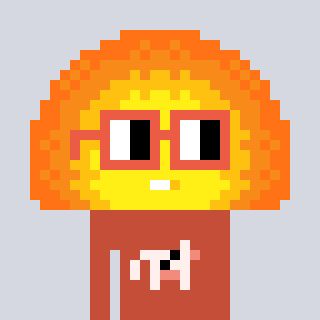
a pixel art character with square orange glasses, a sunset-shaped head and a rust-colored body on a cool background